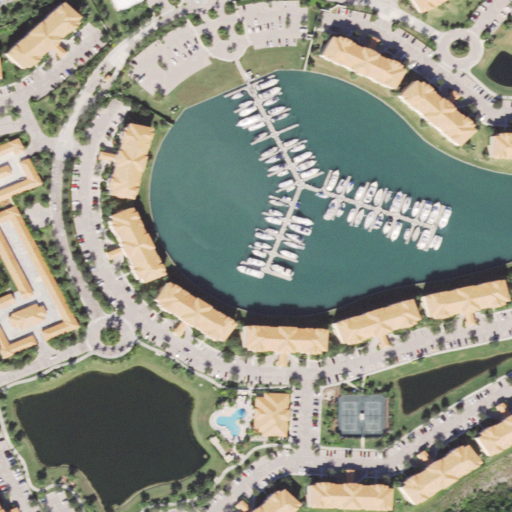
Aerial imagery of island in Florida named Causeway Island containing high intensity development, medium intensity development, open water, low intensity development, woody wetlands, and herbaceous wetlands